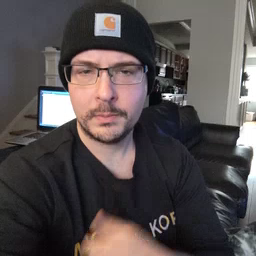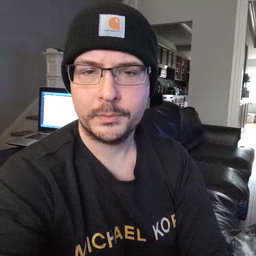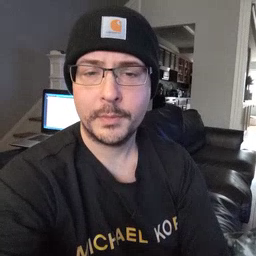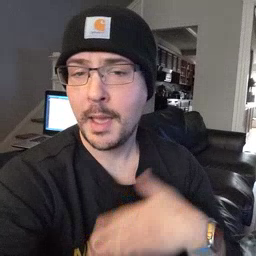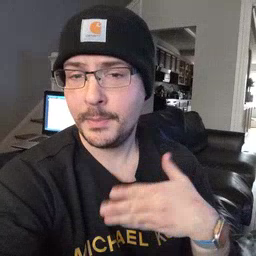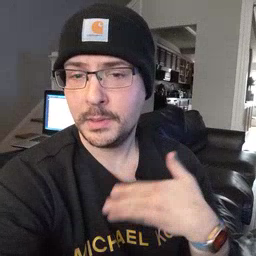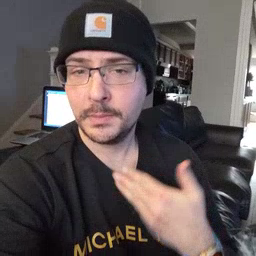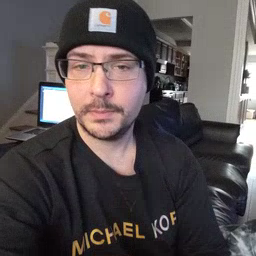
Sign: happy